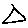
Label: triangle